Interaction volume radius: 5 \u00c5
Interaction volume height: 20 \u00c5
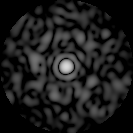
Disorder parameter: 0.7723